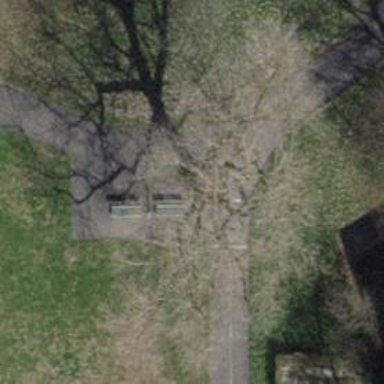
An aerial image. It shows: Blue bench.